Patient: sex M, age 46
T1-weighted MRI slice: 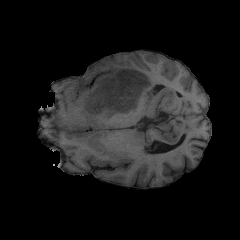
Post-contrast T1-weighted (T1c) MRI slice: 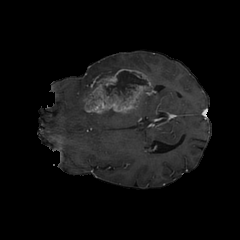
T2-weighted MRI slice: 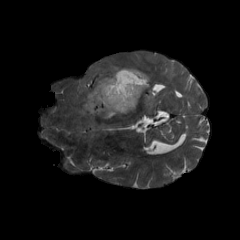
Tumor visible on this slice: yes
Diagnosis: Glioblastoma, IDH-wildtype
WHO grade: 4